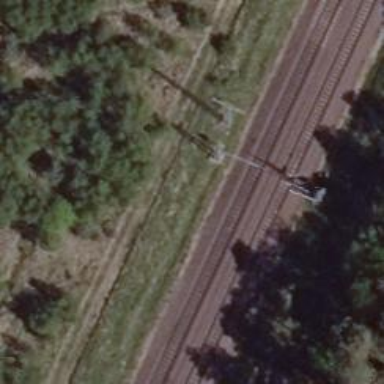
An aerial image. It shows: Railway track with contact line for electrification.